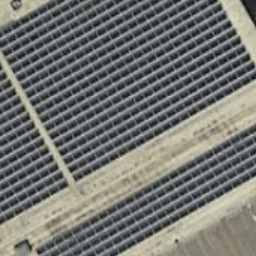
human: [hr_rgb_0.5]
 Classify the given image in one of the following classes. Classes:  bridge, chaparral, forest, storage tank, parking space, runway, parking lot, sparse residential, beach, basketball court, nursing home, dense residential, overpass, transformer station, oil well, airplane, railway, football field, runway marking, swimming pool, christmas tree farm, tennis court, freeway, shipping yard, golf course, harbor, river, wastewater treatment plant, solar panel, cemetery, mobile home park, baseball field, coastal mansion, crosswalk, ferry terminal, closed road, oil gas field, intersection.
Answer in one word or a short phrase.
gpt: solar panel